Interaction volume radius: 10 \u00c5
Interaction volume height: 20 \u00c5
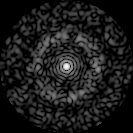
Disorder parameter: 0.8158